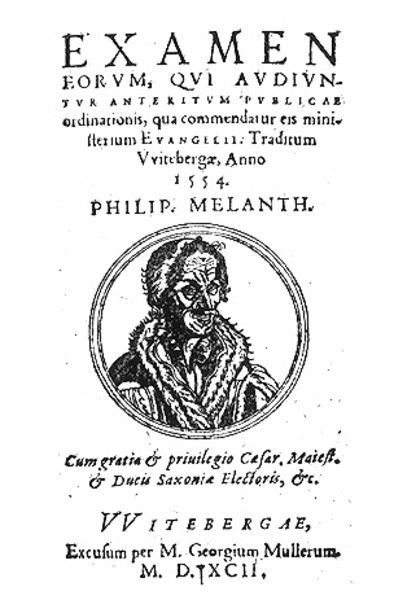
Titel: Bildnis des Philipp Melanchthon
Künstler: Georg (1592) Müller
Institution: (Seriendruck)
Schlagwörter: mann, weiß, nase, schwarz, zeichnung, blick, alt, augen, falten, gesicht, kragen, pelz, rahmen, bildnis, portrait, porträt, haare, mantel, blatt, potrait, kreis, oval, rund, tondo, umrandung, fell, holzschnitt, schrift, grafik, rand, jahreszahl, buch, kontur, umrahmung, druck, schwarzweiss, stich, titel, seite, text, titelblatt, buchdruck, buchseite, deckblatt, titelseite, pelzkragen, mittelalter, urkunde, forum, latein, lateinisch, reformation, buchillustration, philipp, melanchthon, philipp melanchthon, reformator, melanchton, wittenberg, medaillonbild, widmungsbild, philip, 1554, examen, 1530, haaue, 1517, melanth, qvi, philip melanth, vv, atekitum, excufum, georgium